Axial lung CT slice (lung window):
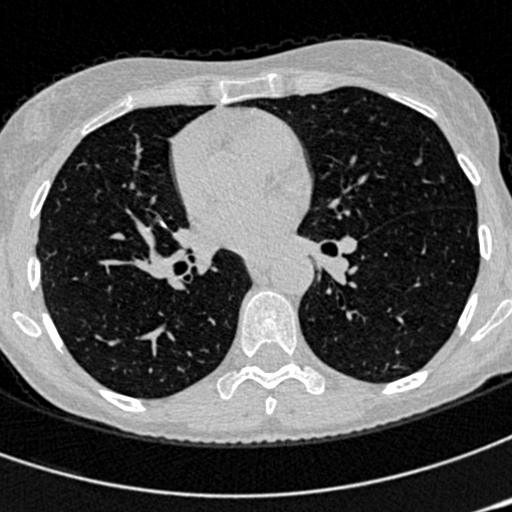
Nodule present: no